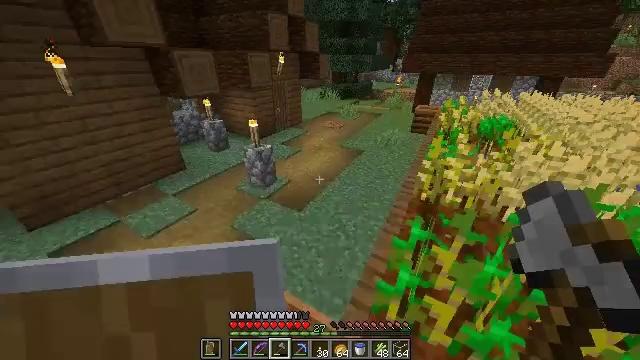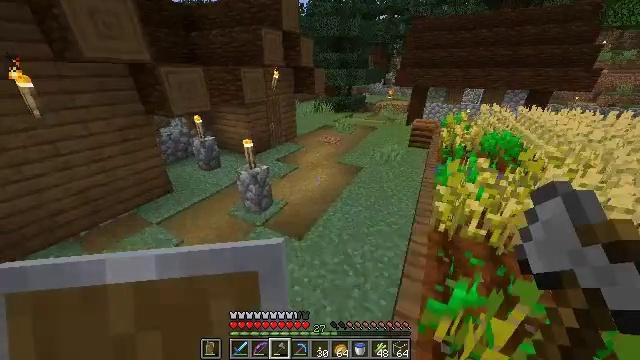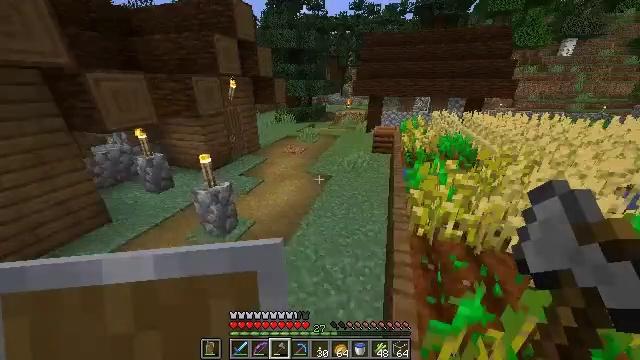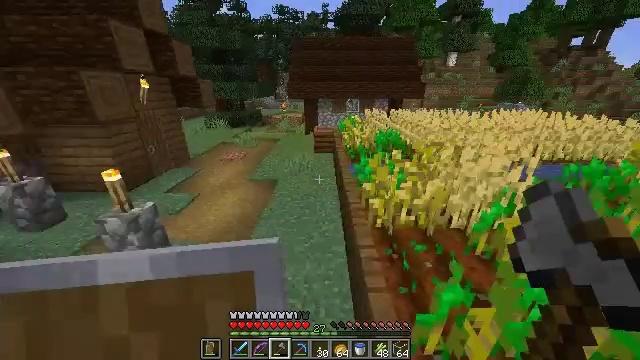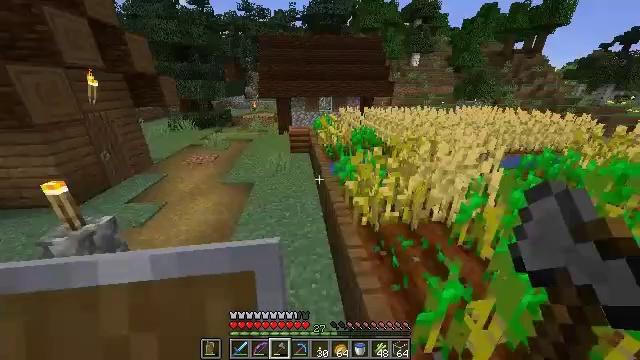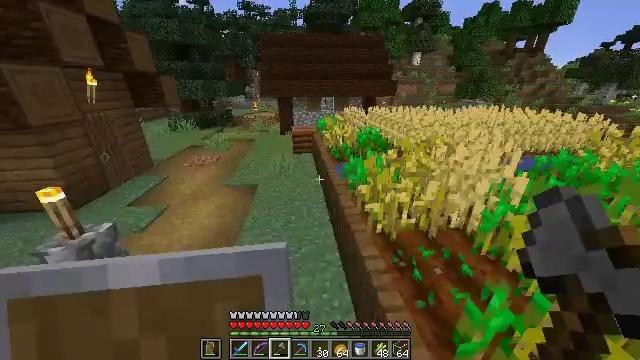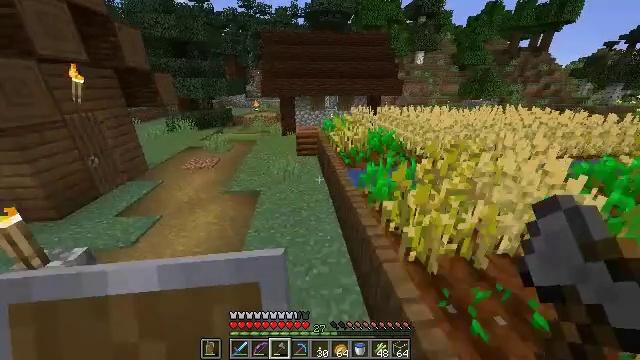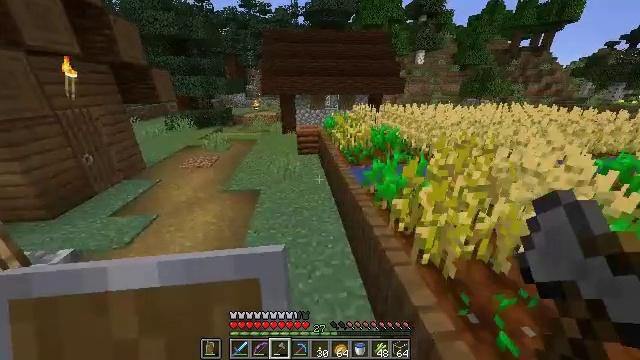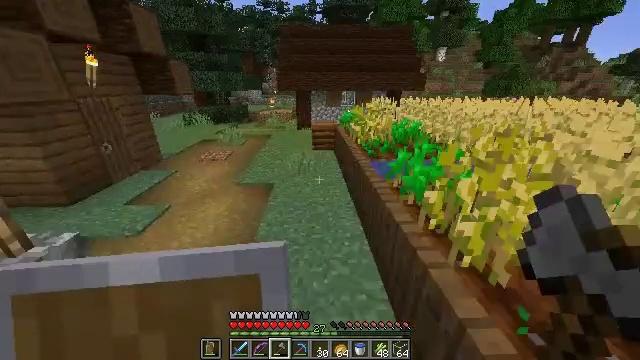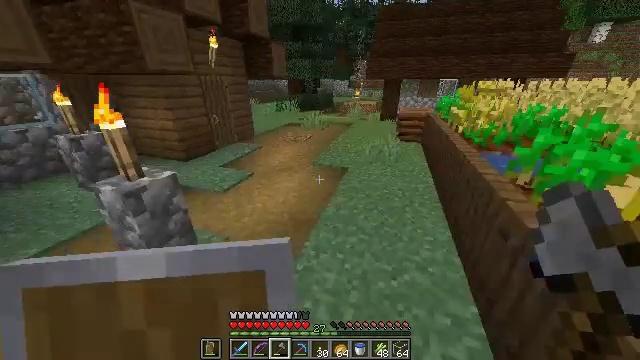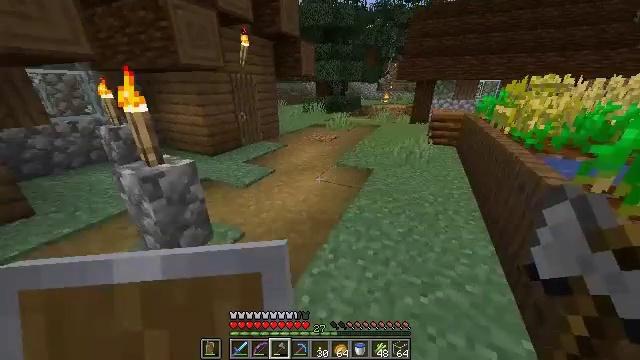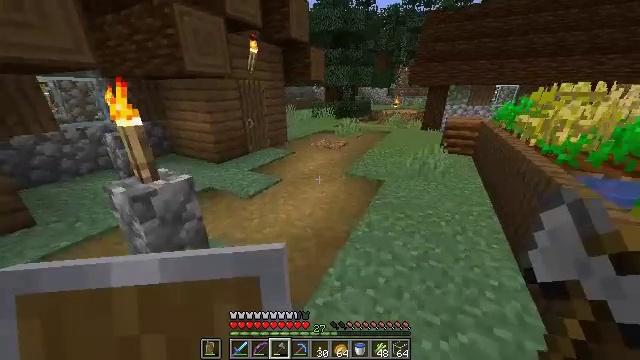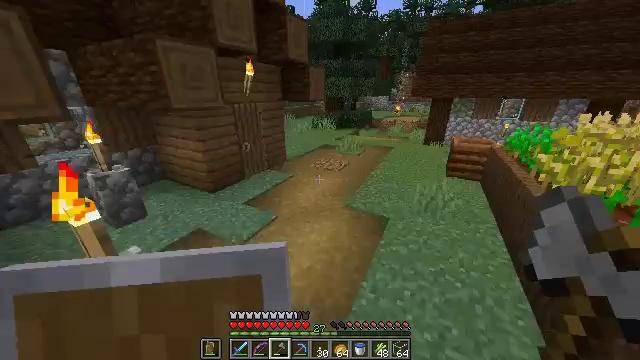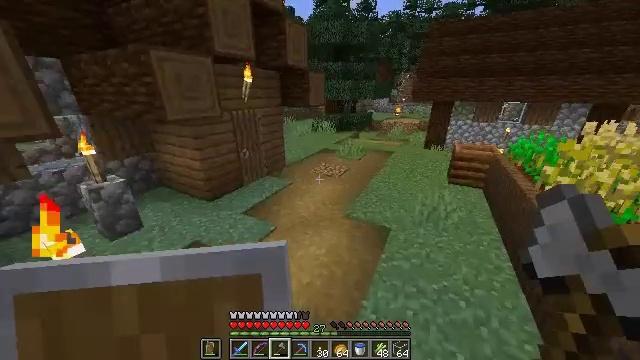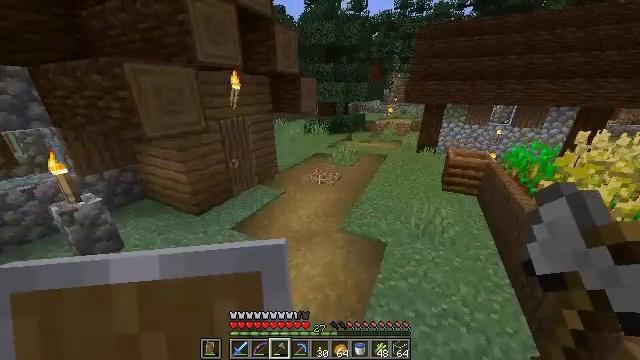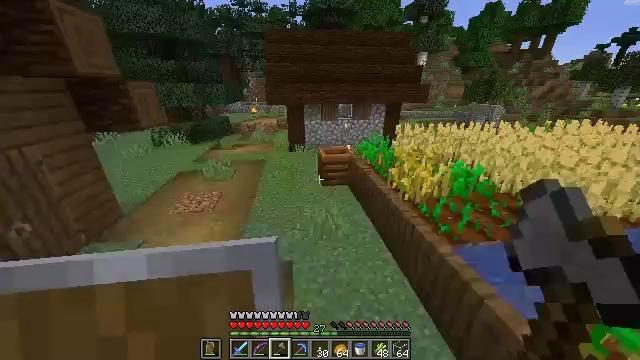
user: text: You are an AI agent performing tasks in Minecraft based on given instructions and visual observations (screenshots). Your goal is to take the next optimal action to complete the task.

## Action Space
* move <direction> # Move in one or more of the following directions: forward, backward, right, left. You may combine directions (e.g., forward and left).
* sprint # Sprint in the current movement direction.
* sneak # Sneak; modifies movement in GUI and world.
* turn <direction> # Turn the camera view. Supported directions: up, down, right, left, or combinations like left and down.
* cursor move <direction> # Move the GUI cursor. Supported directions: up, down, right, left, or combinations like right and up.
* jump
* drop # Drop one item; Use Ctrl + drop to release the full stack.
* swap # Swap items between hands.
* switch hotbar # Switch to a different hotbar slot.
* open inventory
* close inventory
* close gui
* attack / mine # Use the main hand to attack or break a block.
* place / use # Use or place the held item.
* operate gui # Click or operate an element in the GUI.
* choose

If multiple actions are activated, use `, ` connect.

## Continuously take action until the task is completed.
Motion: motion action
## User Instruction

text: Get melon seeds by using a crafting grid and melon slices.
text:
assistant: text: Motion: move forward, turn right and up
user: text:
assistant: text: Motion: move forward, turn right and up
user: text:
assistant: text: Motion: move forward, turn right and up
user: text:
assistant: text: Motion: move forward, turn right
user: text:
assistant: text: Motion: move forward
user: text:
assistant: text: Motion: move forward
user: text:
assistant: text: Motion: move forward and move left
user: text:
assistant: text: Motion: move forward and move left, turn left
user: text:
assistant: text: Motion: move forward, turn left and down
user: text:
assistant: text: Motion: move forward, turn left and up, jump
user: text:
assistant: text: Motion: move forward, turn left and up, jump
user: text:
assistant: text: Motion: move forward
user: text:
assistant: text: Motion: move forward
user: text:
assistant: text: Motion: move forward, turn right
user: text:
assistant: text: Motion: move forward, turn right
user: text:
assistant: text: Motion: move forward, turn right and down
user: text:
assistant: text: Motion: move forward and move left, turn right and down
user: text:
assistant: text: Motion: move forward and move left
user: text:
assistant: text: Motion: move forward and move left, turn left
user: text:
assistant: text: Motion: move forward and move left, turn left
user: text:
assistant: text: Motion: move forward and move left, turn left and up
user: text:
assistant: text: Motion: move forward and move left, turn left and up
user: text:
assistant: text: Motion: move forward and move left, turn left and up
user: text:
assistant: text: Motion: move forward, turn left and up
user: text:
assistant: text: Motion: move forward, turn left
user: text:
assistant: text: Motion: move forward, turn left
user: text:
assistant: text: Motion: move forward, turn left
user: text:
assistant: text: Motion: move forward, turn left and down
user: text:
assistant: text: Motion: move forward, turn left
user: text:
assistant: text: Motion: move forward, turn left, switch to hotbar 1